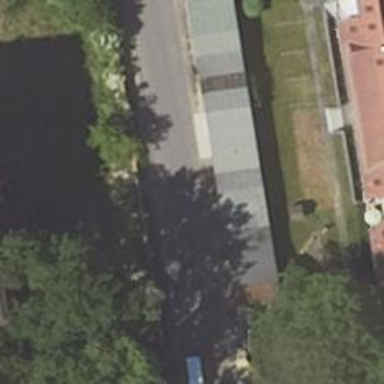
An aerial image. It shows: Group of garages.